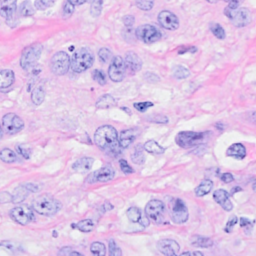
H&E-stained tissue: Breast